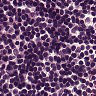
Metastatic tissue present: no